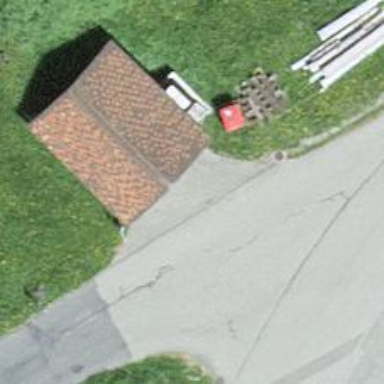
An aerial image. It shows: Bus stop with platform for public transport.